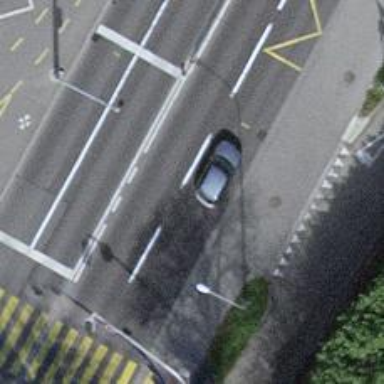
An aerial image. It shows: Road with traffic signals.